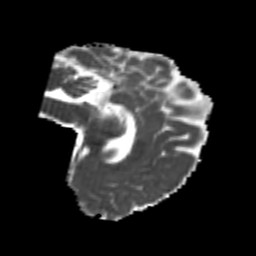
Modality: MD
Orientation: sagittal
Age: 26
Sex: female
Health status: healthy
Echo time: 0.074 s